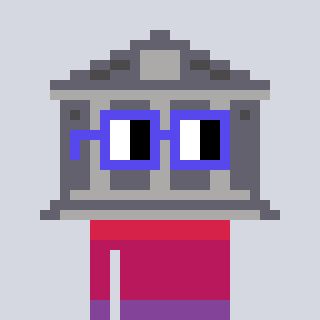
a pixel art character with square blue glasses, a bank-shaped head and a rust-colored body on a cool background